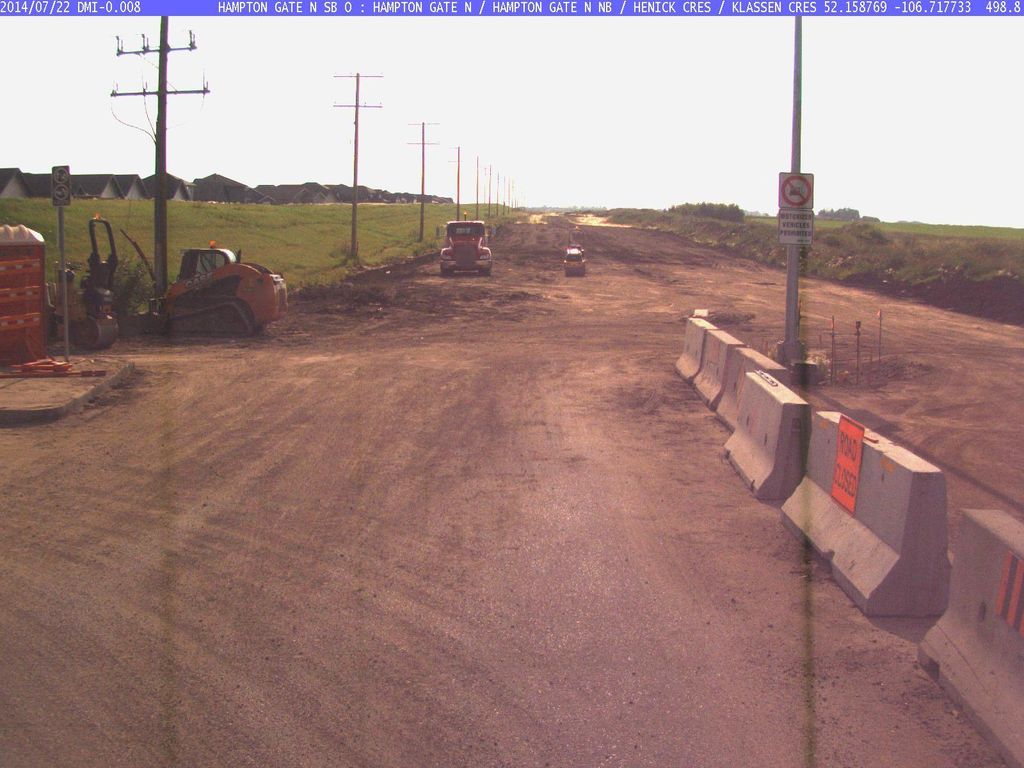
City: saskatoon